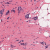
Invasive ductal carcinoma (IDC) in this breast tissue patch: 1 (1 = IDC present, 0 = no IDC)